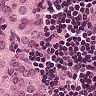
Metastatic tissue present: yes